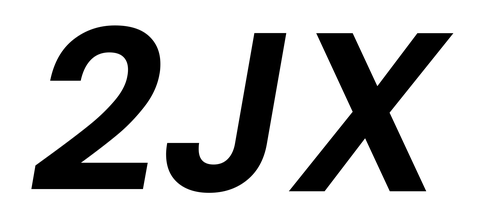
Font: Poppins-SemiBoldItalic